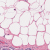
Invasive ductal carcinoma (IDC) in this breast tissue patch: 0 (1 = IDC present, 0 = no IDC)